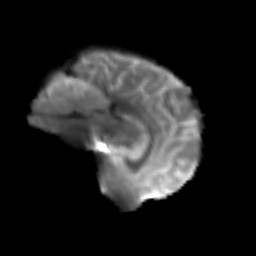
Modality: T2w
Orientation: sagittal
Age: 44
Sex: male
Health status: ill
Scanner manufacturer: siemens
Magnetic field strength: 3 T
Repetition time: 8.7 s
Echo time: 0.11 s